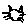
Label: cat